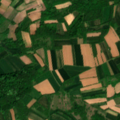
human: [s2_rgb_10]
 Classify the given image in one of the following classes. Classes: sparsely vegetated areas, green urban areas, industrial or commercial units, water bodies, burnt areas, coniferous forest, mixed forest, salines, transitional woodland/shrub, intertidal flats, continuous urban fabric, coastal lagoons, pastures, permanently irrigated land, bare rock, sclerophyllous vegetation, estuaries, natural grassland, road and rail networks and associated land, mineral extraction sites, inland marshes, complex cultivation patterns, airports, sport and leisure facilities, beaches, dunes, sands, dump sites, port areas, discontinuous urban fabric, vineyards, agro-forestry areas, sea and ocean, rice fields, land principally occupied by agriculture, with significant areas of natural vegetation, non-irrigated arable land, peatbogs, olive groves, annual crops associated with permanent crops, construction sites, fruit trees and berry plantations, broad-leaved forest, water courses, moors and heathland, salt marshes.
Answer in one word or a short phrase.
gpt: non-irrigated arable land, complex cultivation patterns, land principally occupied by agriculture, with significant areas of natural vegetation, broad-leaved forest